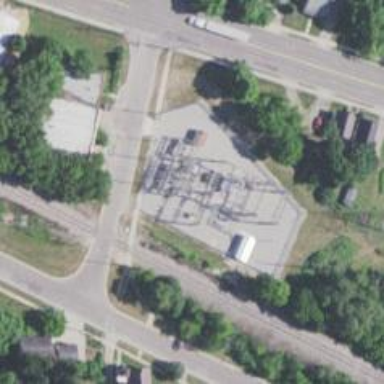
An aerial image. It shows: Switch for power supply.